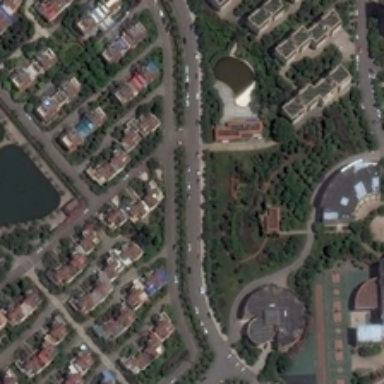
Houses are lied up orderly in the resort along the winding road .